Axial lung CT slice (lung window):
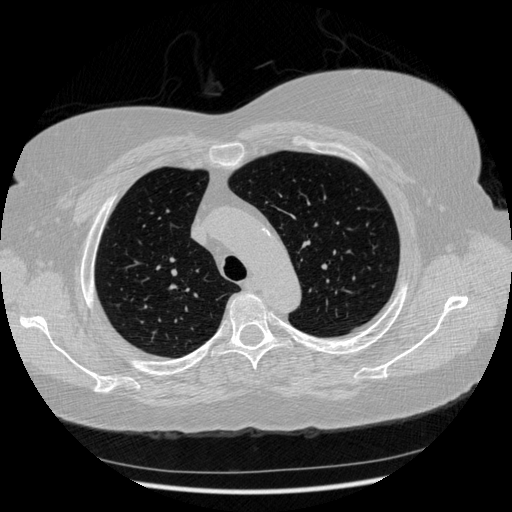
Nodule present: no